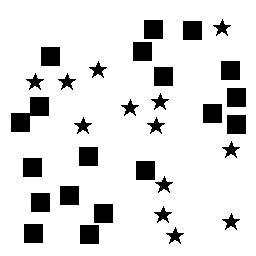
Squares: 19
Triangles: 0
Stars: 13
Total shapes: 32